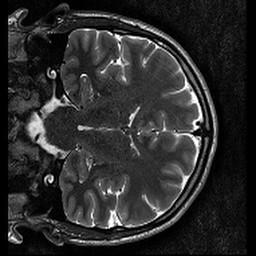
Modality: T2w
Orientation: coronal
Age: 33
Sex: male
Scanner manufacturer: siemens
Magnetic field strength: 3 T
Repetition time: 11.39 s
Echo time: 0.09 s